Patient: sex F, age 26
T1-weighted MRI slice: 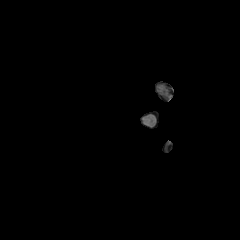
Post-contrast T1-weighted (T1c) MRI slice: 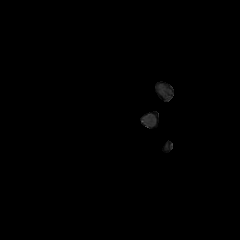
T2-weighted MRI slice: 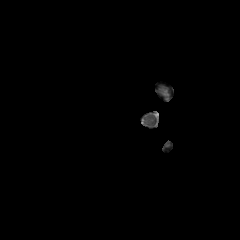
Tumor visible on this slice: no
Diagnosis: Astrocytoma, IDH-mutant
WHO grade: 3